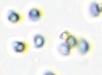
Label: Phaeocystis